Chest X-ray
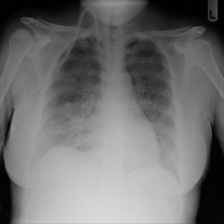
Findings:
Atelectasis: negative
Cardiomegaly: negative
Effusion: positive
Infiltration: positive
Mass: negative
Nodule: negative
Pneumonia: negative
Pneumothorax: negative
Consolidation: negative
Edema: negative
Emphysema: negative
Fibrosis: negative
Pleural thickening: negative
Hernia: negative